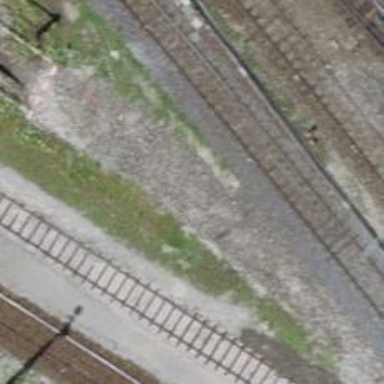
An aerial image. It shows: Abandoned railway yard.